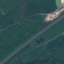
Land use / land cover class: Highway